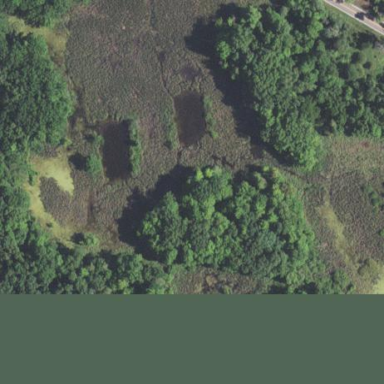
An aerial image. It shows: Marsh wetland.